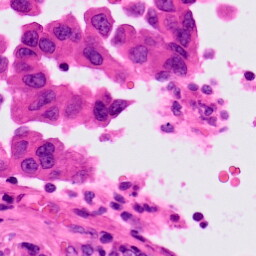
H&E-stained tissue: Lung